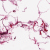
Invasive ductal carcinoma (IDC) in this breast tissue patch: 0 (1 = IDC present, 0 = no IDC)